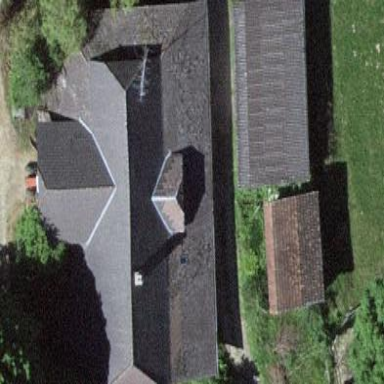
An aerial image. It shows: Farm building.